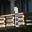
Label: 1